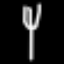
Label: fork